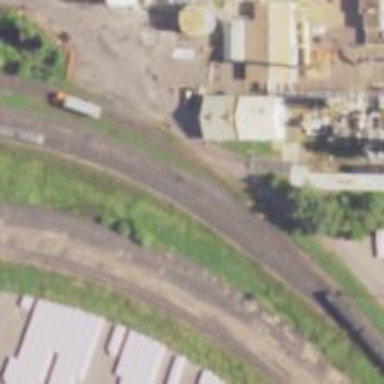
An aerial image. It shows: Railway spur service.